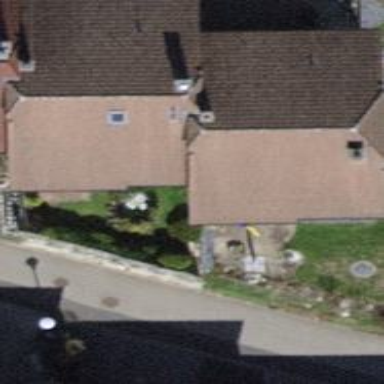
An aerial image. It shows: Gabled terrace building with the roof oriented across.